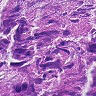
Metastatic tissue present: yes